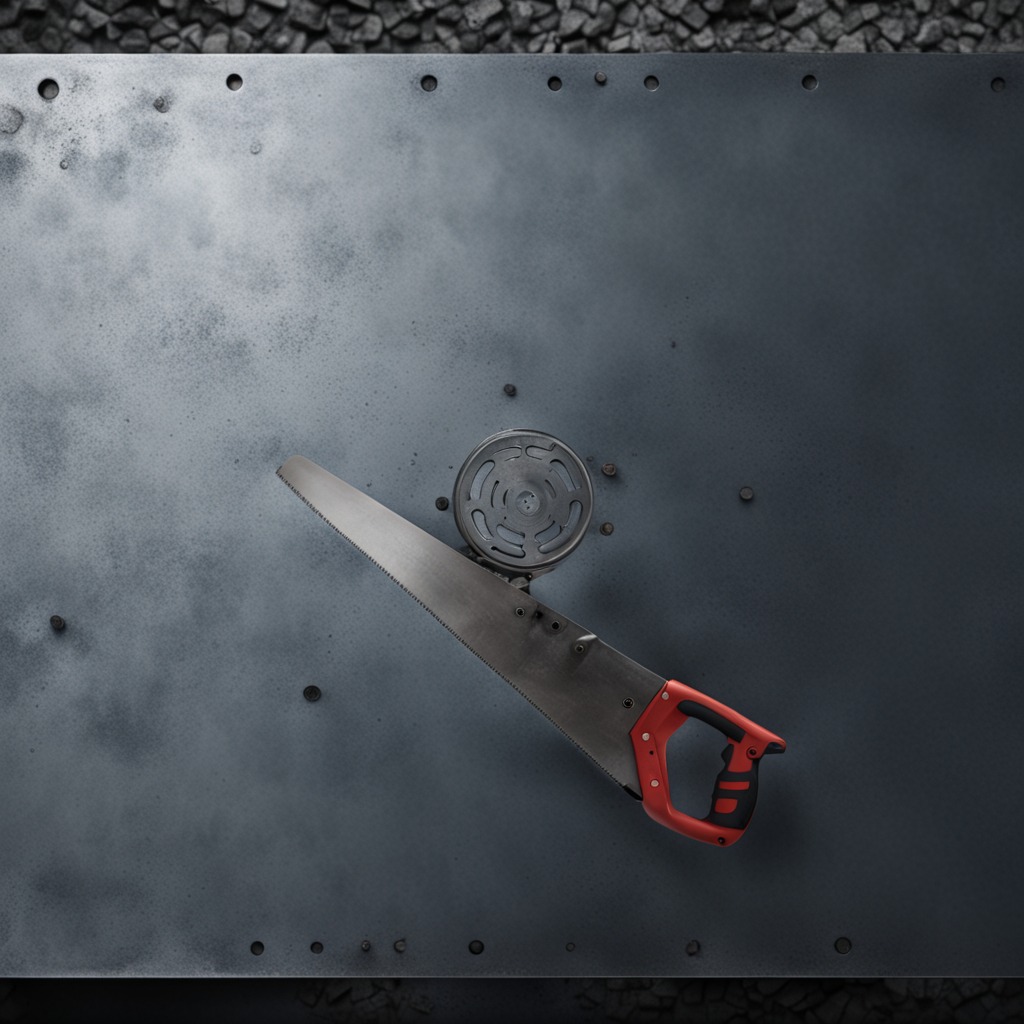
A metal saw is lying on a cold steel table in a mining workshop.